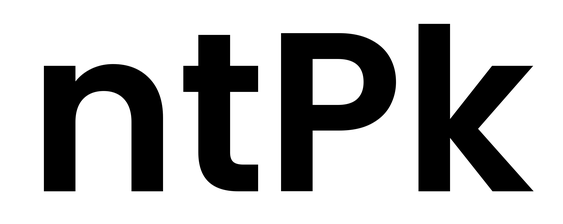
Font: Poppins-SemiBold